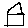
Label: house